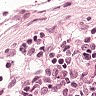
Metastatic tissue present: no